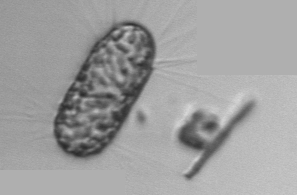
Label: Corethron_hystrix